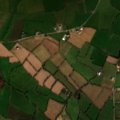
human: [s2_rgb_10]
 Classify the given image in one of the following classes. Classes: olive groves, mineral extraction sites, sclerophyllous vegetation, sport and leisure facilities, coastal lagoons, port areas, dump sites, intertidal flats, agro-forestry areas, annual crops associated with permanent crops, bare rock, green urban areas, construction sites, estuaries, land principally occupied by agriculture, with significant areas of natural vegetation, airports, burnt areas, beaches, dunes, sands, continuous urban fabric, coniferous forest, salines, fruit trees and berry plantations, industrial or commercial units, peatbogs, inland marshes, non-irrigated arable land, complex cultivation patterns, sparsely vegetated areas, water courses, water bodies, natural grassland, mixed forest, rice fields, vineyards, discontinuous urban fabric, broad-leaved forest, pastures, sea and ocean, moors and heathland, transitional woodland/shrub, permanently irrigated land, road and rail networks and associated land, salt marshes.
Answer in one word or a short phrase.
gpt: non-irrigated arable land, pastures